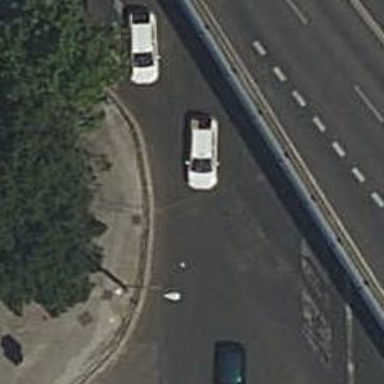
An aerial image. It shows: Road with traffic signals.